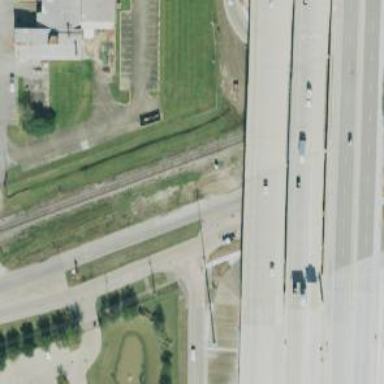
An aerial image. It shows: Secondary road with frontage road.